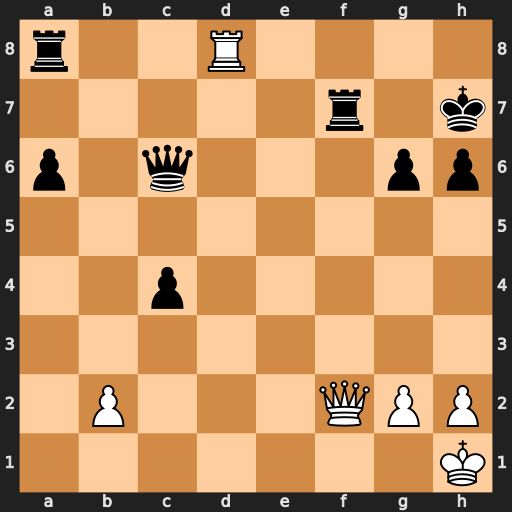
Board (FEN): r2R4/5r1k/p1q3pp/8/2p5/8/1P3QPP/7K
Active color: w
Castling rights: -
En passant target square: -
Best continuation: Qxf7#